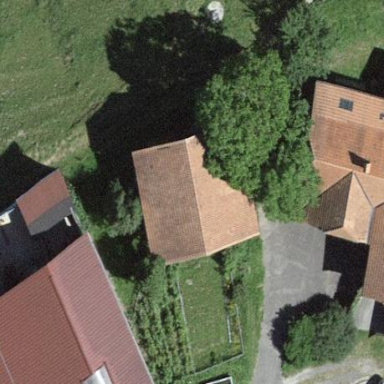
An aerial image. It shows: Rural barn.